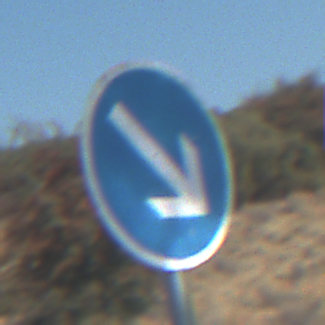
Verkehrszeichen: VorgeschriebeneVorbeifahrtRechts
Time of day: Midday
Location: Outdoor (Nature)
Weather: Clear
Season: NotSpecified
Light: Natural